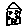
Label: house